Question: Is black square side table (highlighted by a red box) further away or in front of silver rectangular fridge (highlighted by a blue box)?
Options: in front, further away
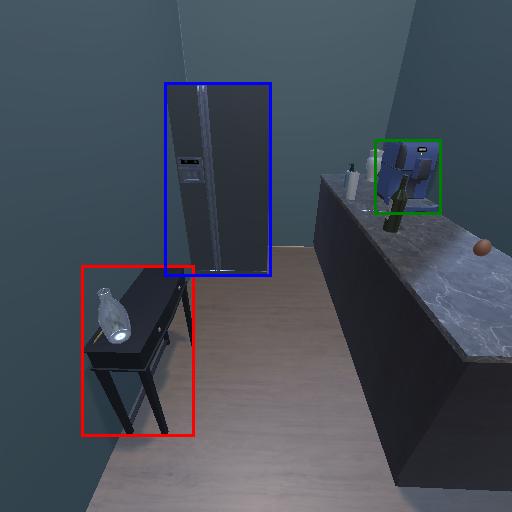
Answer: in front